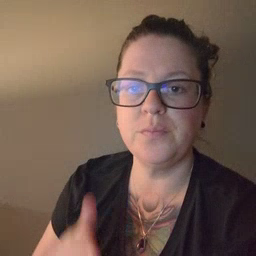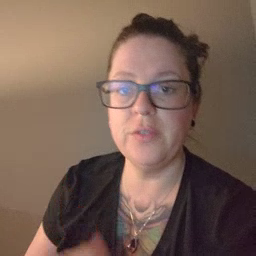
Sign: book